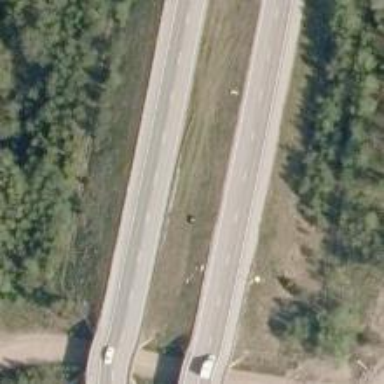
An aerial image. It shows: Asphalt motorway.